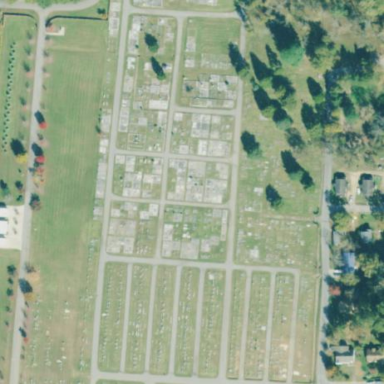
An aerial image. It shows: Cemetery.